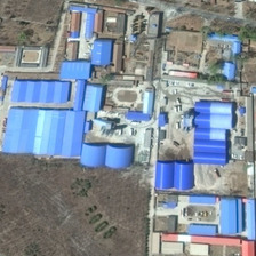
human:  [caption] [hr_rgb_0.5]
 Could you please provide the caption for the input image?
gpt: There are lots of blue buildings, green and blue spaces.

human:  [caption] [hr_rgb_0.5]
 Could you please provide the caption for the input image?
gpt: There are a lot of blue buildings on the green land and there are some blue pots

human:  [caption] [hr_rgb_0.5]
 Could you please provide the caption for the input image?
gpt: There are many blue buildings and some blue cans on the green land

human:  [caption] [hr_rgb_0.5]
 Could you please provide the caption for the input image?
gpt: There are a lot of blu e buildings on green earth, and some blue POTS

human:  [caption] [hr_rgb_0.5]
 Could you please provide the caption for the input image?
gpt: There's lots of blue buildings On green earth, and some blue POTS